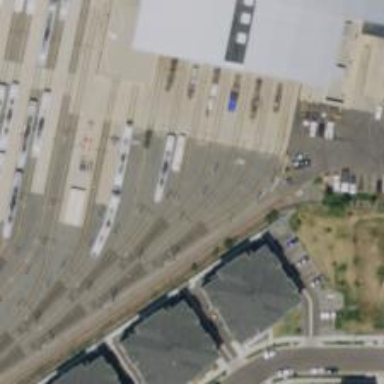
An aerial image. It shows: Light rail service yard with electrified contact lines.